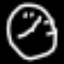
Label: clock